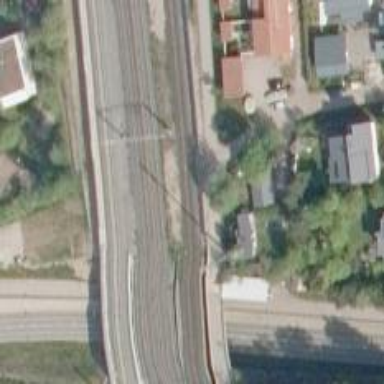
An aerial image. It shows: Bridge with continuous railway tracks that are electrified through contact line.